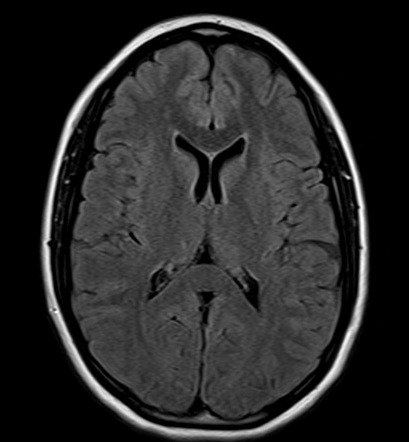
Label: notumor